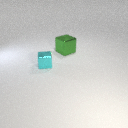
small cyan metal cube in front of large green metal cube